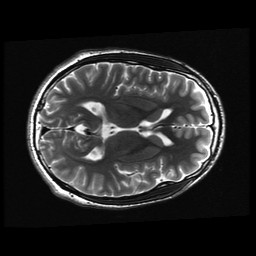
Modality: T2w
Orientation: axial
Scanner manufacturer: ge
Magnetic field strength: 3 T
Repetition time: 5 s
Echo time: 0.1012 s